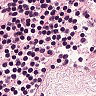
Metastatic tissue present: no